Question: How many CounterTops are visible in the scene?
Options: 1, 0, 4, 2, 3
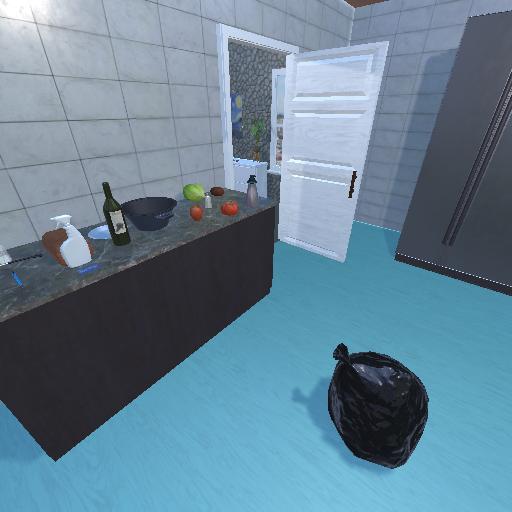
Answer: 1